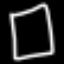
Label: square